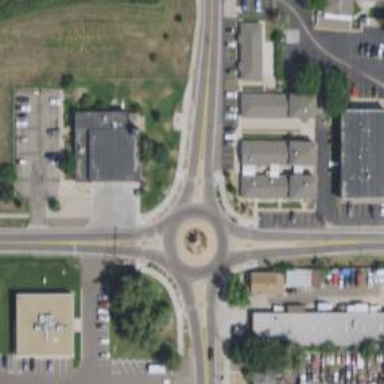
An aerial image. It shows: Tertiary road leading to roundabout.